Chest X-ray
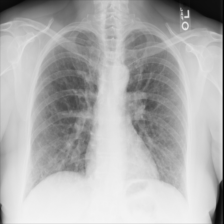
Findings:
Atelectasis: negative
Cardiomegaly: negative
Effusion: negative
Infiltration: negative
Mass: negative
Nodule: negative
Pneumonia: negative
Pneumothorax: negative
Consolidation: negative
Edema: negative
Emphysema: negative
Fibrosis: negative
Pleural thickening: negative
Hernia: negative